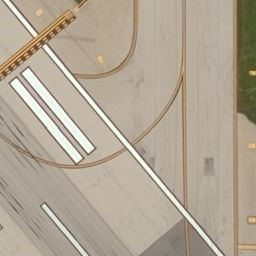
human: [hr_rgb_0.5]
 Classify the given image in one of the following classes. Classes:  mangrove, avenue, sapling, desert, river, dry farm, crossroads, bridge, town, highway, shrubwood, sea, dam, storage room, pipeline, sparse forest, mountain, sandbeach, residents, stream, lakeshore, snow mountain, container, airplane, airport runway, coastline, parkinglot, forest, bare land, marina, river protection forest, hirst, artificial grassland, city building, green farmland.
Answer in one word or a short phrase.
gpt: airport runway